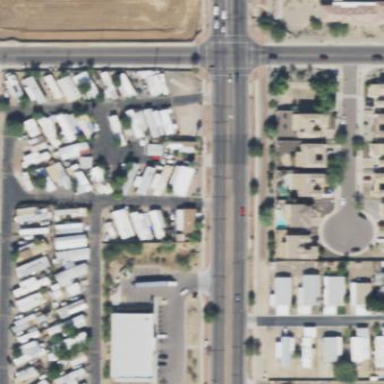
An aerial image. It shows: Residential area known as trailer park.